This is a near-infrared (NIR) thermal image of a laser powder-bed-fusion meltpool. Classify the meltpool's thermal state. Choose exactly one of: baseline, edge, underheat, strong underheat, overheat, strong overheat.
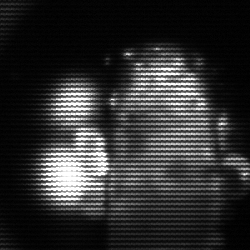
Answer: strong underheat